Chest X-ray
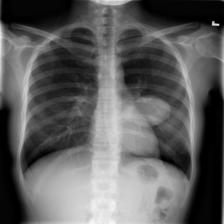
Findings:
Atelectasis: negative
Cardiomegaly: negative
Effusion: negative
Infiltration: negative
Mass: negative
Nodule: negative
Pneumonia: negative
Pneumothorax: negative
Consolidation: negative
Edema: negative
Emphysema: negative
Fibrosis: negative
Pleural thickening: negative
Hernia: negative